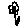
Label: flower